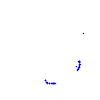
Particle: proton